This is a demodulated (Hilbert-envelope) spectrum computed from a bearing vibration snapshot; the dashed markers indicate where each bearing fault type would appear (BPFO, BPFI, BSF, FTF). Diagnose the bearing from this image, choosing from: normal, inner_race, outer_race, ball.
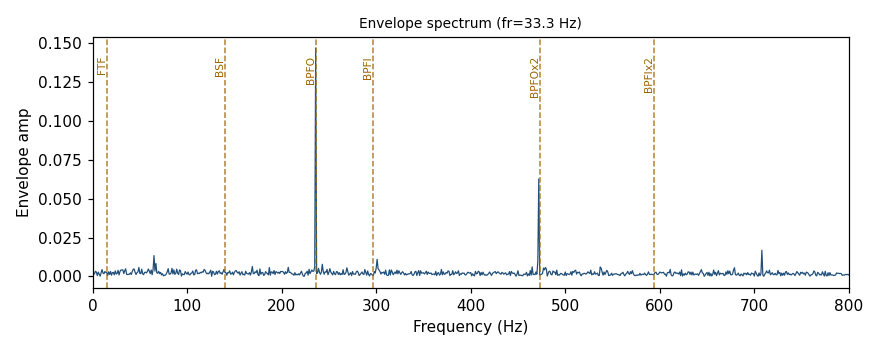
Answer: outer_race